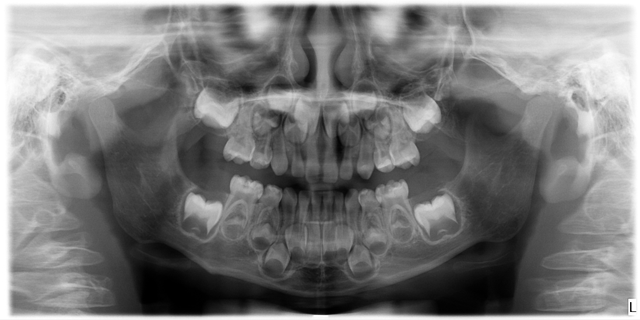
child